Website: apple
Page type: review-order
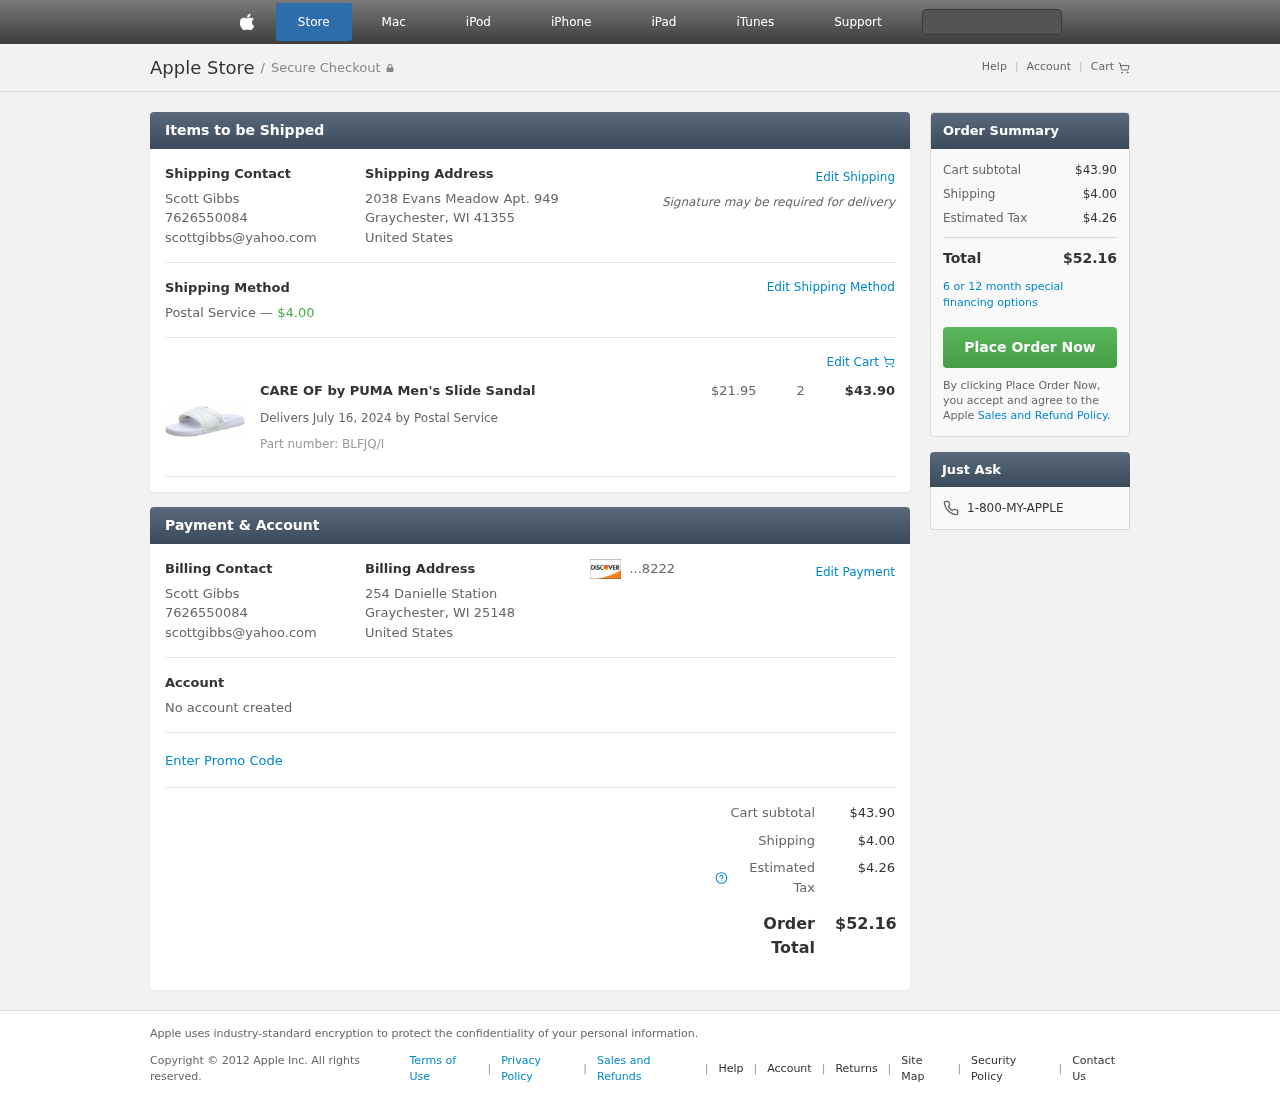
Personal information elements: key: PII_CARD_LAST4
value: ...8222
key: PII_CITY_STATE_ZIP
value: Graychester, WI 41355
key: PII_CITY_STATE_ZIP2
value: Graychester, WI 25148
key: PII_COUNTRY
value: United States
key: PII_EMAIL
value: scottgibbs@yahoo.com
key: PII_EMAIL2
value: scottgibbs@yahoo.com
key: PII_FULLNAME
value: Scott Gibbs
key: PII_FULLNAME2
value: Scott Gibbs
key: PII_PHONE
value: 7626550084
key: PII_PHONE2
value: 7626550084
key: PII_STREET
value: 2038 Evans Meadow Apt. 949
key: PII_STREET2
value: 254 Danielle Station
Product elements: key: PRODUCT1_NAME
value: CARE OF by PUMA Men's Slide Sandal
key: PRODUCT1_PRICE
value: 21.95
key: PRODUCT1_QUANTITY
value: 2
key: PRODUCT1_TOTAL
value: $43.90
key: PRODUCT_PART_NUMBER
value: BLFJQ/I
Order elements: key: ORDER_SHIPPING_COST
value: $4.00
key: ORDER_DELIVERY_DATE
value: Delivers July 16, 2024 by Postal Service
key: ORDER_SUBTOTAL
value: $43.90
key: ORDER_TAX
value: $4.26
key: ORDER_TOTAL
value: $52.16